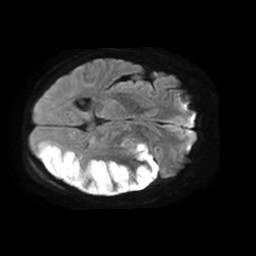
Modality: TRACE
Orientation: axial
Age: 60
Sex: female
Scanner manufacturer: philips
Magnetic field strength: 1.5 T
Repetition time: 3.522 s
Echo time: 0.07117 s